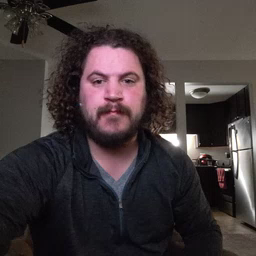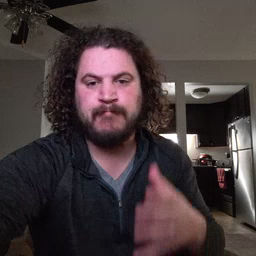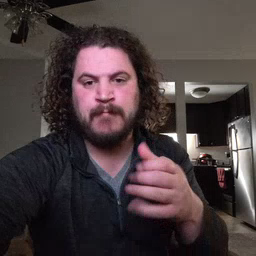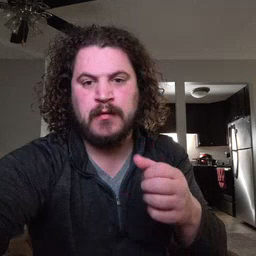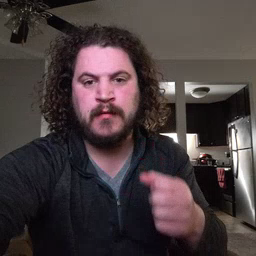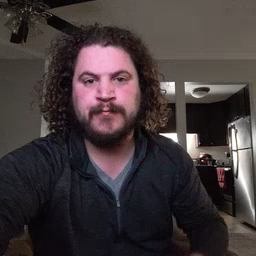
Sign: milk